Field crop: maize
Growth stage: 1
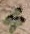
Species: chenopodium